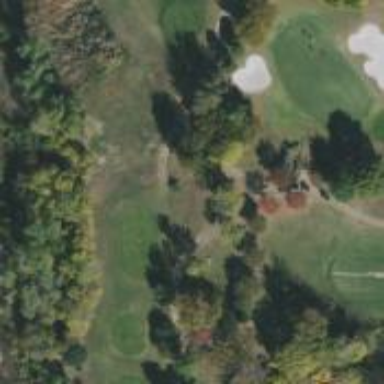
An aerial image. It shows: Path designated for golf carts.